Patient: sex M, age 66
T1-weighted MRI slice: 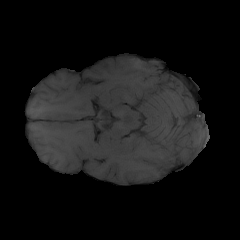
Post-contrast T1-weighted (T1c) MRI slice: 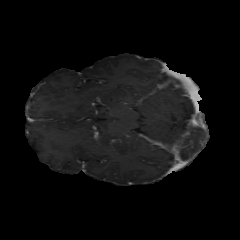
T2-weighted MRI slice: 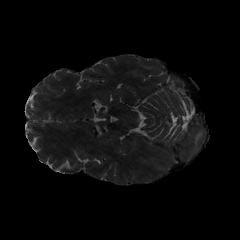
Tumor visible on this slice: yes
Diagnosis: Glioblastoma, IDH-wildtype
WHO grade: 4